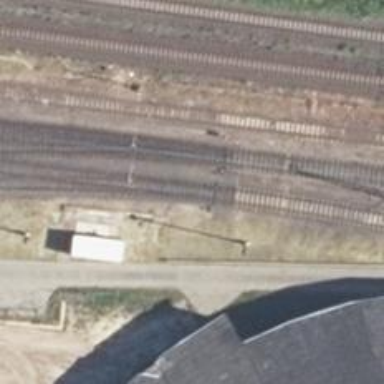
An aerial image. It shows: Railway switch.